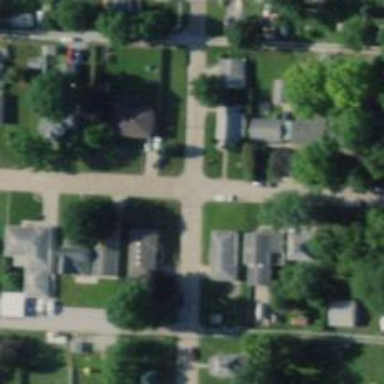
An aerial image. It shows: Residential road.